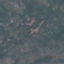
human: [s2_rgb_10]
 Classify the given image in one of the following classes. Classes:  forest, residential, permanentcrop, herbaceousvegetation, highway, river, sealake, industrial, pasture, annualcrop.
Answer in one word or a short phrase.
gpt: HerbaceousVegetation